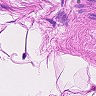
Metastatic tissue present: no